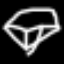
Label: diamond